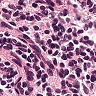
Metastatic tissue present: no